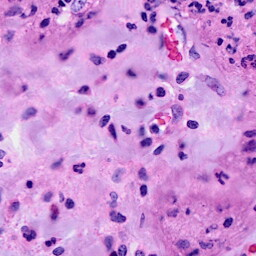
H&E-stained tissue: Breast